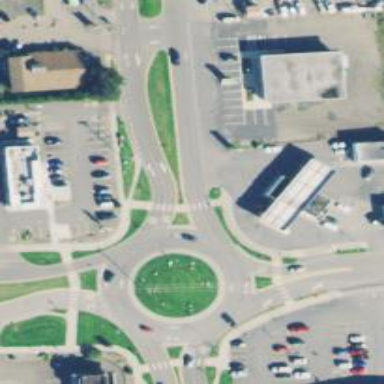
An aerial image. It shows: Tertiary road with asphalt surface leading to roundabout.